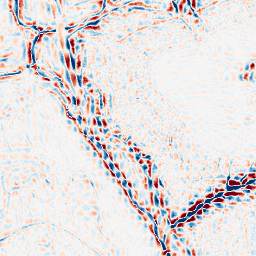
Category: wavelet
Decomposition family: wavelet_dwt
Decomposition parameters: wavelet: db4
level: 3
Upsampling method: bspline
Upsampling parameters: scale: 8
Upsampling scale: 8